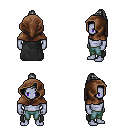
a pixel art fantasy rpg character, male body template, dark elf, purple skin, black cape, teal pants, white long topknot hairstyle, cloth hood, four views (front, back, left, right), 2x2 character sprite sheet, small pixel art, hard edges, no anti-aliasing